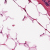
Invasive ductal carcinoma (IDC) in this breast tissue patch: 0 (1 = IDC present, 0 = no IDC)